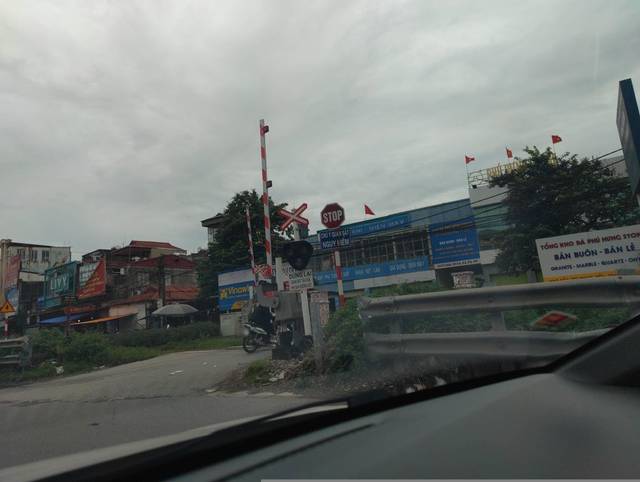
Region: Vietnam
Coordinates: 20.95, 105.844